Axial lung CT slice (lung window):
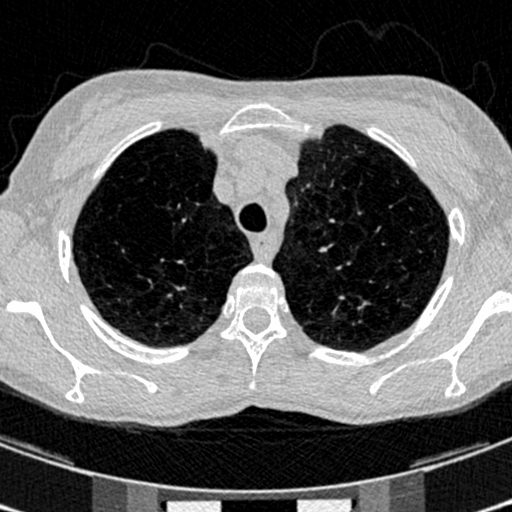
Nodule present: no